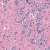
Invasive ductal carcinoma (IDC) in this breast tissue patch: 1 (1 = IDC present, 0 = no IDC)